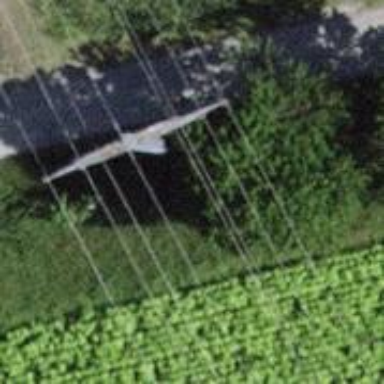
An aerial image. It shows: Concrete power pole.